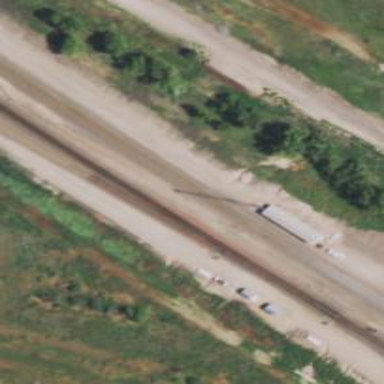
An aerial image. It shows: Site related to railway infrastructure.